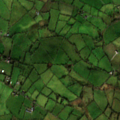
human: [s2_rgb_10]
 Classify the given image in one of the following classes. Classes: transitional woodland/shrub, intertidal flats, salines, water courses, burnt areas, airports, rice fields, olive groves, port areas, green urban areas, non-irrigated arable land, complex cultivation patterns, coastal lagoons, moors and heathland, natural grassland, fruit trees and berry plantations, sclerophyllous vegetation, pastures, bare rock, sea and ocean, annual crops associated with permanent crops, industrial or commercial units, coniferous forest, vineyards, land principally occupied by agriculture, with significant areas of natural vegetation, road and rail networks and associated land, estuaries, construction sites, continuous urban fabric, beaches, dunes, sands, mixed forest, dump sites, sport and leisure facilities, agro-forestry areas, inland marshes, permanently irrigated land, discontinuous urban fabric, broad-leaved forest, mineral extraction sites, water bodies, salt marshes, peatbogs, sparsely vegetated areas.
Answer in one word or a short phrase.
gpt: pastures